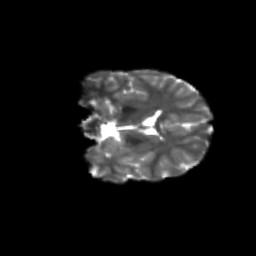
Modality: T2w
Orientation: coronal
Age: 11
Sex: male
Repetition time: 9.512 s
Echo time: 0.089 s